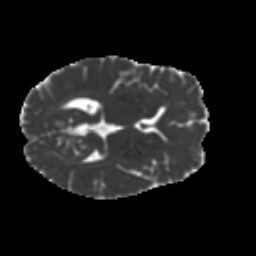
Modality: MD
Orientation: axial
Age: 42
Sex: female
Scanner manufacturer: ge
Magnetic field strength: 3 T
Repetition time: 7.8 s
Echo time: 0.0606 s